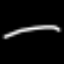
Label: donut